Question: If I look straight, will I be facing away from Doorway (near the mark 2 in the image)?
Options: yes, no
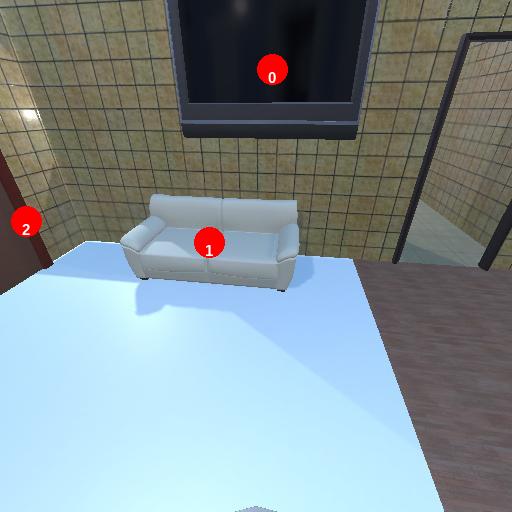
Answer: yes